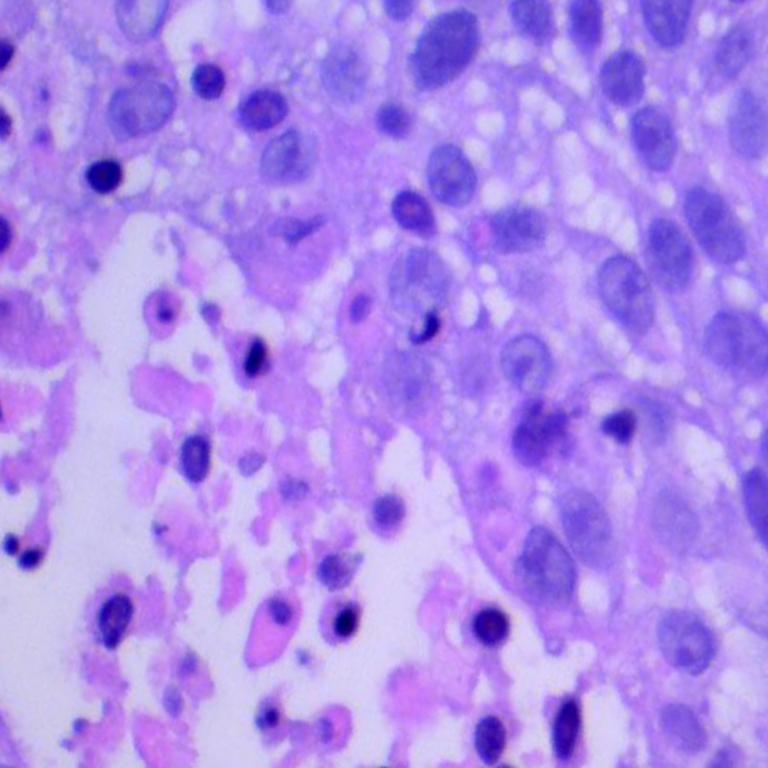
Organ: lung
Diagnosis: squamous carcinomas